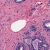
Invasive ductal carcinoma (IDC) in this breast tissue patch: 0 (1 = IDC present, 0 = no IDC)